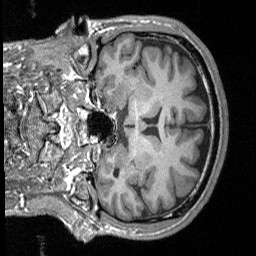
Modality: T1w
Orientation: coronal
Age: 39
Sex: male
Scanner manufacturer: siemens
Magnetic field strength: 3 T
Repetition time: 1.9 s
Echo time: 0.00252 s